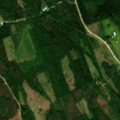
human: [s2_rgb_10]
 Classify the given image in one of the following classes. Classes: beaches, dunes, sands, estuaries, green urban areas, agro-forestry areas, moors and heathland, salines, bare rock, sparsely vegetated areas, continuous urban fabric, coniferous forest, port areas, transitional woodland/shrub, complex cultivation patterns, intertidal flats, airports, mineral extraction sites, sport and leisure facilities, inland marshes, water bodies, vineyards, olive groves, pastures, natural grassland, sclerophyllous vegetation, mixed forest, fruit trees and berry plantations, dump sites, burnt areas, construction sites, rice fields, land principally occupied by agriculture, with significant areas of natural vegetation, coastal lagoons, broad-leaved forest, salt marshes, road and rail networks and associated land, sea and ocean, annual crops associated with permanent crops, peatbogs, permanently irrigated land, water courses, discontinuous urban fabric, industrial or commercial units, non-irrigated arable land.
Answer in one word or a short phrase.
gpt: coniferous forest, mixed forest